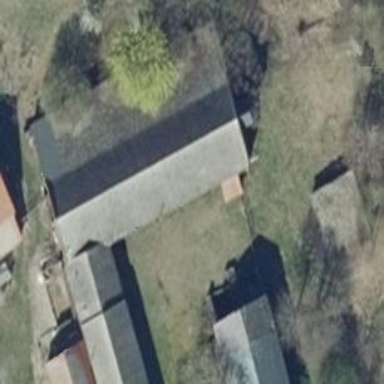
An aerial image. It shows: Flat-roofed grey farm auxiliary building.